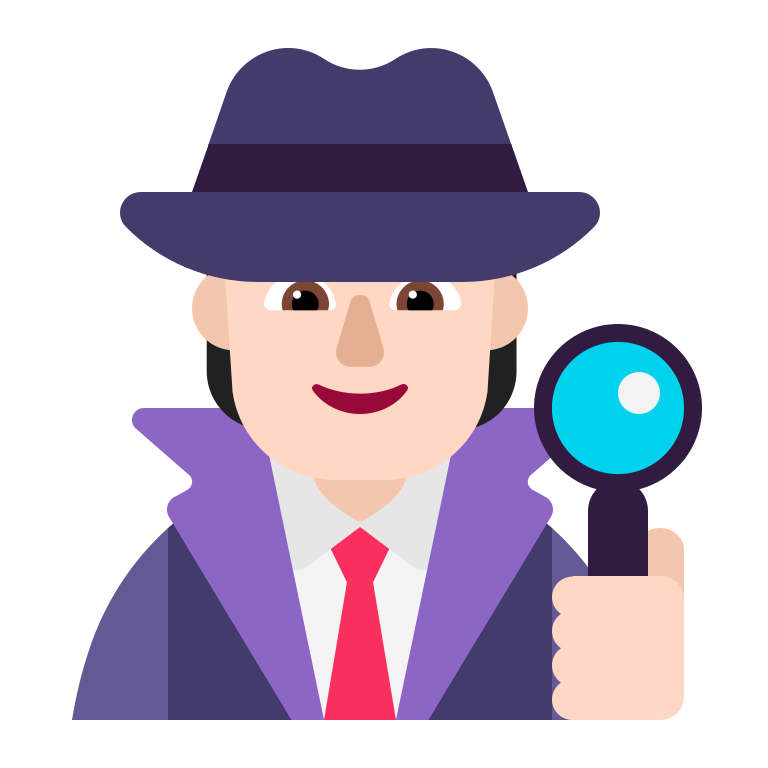
detective flat light